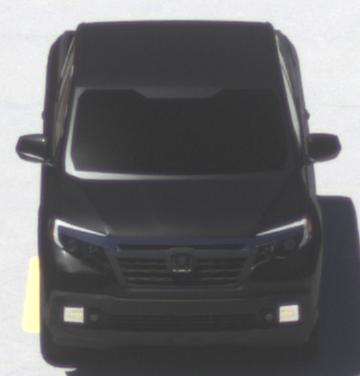
Make: Honda
Model: Ridgeline
Detailed model: Gen. 2
Model produced from: 2016
Model produced until: 2020
Doors: 4
Color: black
Road condition: dry road
Daytime: midday
Contrast: high contrast